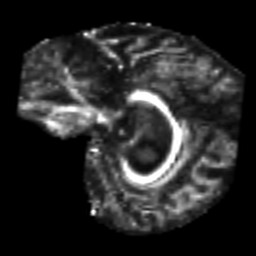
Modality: FA
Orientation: sagittal
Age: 66
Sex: female
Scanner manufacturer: siemens
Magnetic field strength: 3 T
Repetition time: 7.3 s
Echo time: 0.087 s